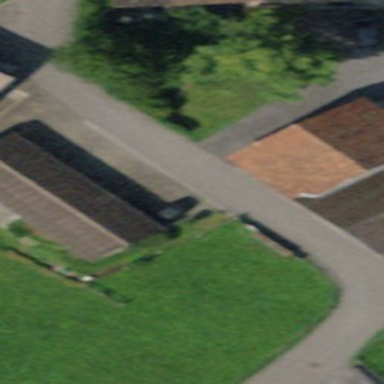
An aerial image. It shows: Garage building.